Question: As the title already indicates, I am not pretty sure what to search for getting help for my question. I've googled many different combinations of what I think would be the right terms, but till now it seems that I am not naming the things right.
Currently I am trying to accomplish following.
This is how it should work:
I have a scrollView with different views in it. Each time the user clicks on such a view, the view should be brought to the front, moved to the top of the screen independent of the scrollposition of the scrollView and finally expand to a new view.
I've also made an example of what it could look like. Actually I am trying to expand it to fullscreen.

I'm not sure whether I have to create a new activity, new fragment or view in my case. I know that this will be easier in Android L, but I wanted to find out a way of doing this in 4.0 - 4.4 too. Thank you for your help!
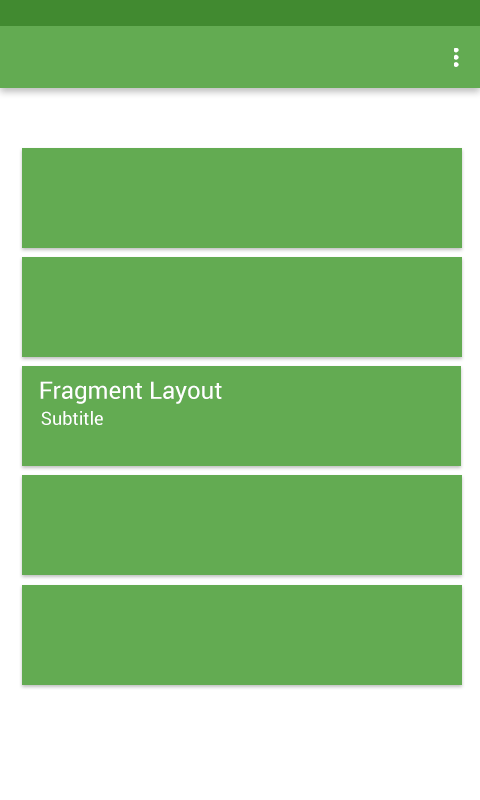
Answer: '''
package com.example.anotherviewaddtest;
import android.app.Activity;
import android.graphics.Color;
import android.os.Bundle;
import android.view.Menu;
import android.view.View;
import android.view.View.OnClickListener;
import android.view.ViewGroup;
import android.view.animation.Animation;
import android.view.animation.TranslateAnimation;
import android.view.animation.Animation.AnimationListener;
import android.widget.FrameLayout;
import android.widget.LinearLayout;
import android.widget.ScrollView;
import android.widget.TextView;
public class MainActivity extends Activity {
@Override
protected void onCreate(Bundle savedInstanceState) {
super.onCreate(savedInstanceState);
setContentView(R.layout.activity_main);
LinearLayout layout=(LinearLayout) findViewById(R.id.Linear);
for(int i=0;i<50;i++){ //create a scrollview
TextView tv=new TextView(this);
tv.setTextColor(Color.BLUE);
tv.setText("t
e
x
t
V
ie
w "+Integer.toString(i));
tv.setBackgroundColor(Color.GREEN+10000*i);
tv.setOnClickListener((new OnClickListener() {
public void onClick(View v){
func(v);
}
}));
layout.addView(tv);
}
}
@Override
public boolean onCreateOptionsMenu(Menu menu) {
// Inflate the menu; this adds items to the action bar if it is present.
getMenuInflater().inflate(R.menu.main, menu);
return true;
}
public void func(View toAdd){
// values for animation x_start
int toAdd_top=toAdd.getTop();
ViewGroup root=(ViewGroup) toAdd.getRootView();
//remove view from scrollview
ViewGroup parent=(ViewGroup)toAdd.getParent();
ScrollView itsParent=(ScrollView)parent.getParent();
parent.removeView(toAdd);
// animation values x_start, x_end and y_end
int scrolledAmount=itsParent.getScrollY();
int margin=itsParent.getTop();
int scrollView_left=itsParent.getLeft();
int scrollView_top=itsParent.getTop();
if(scrolledAmount==0) // fix for first element selected
scrolledAmount=-scrollView_top;
//gets the main layout of the app and adds the removed to it. Traverse down along your own decor view if it is different . In this example i have decorView->LinearLayout(child at 0)->FrameLayout (child at 1)->main layout of app(child at 0)
ViewGroup base=(ViewGroup) ((FrameLayout)((LinearLayout)root.getChildAt(0)).getChildAt(1)).getChildAt(0);
base.addView(toAdd);
// set the animation
TranslateAnimation ani= new TranslateAnimation(scrollView_left,scrollView_left,-scrolledAmount,-(toAdd_top-margin));
ani.setDuration(1000);
toAdd.startAnimation(ani);
//listener to call new activity at end of animation
ani.setAnimationListener(new AnimationListener(){
@Override
public void onAnimationEnd(Animation anim){
//start new Activity here
}
@Override
public void onAnimationRepeat(Animation arg0) {}
@Override
public void onAnimationStart(Animation arg0) {}
;});
// removes the view that was added to main layout
base.removeView(toAdd);
}
}
'''
Here's an even simpler way of doing that . This takes the view, adds it to main layout at 0,0 then animation starts with values that you will have to find out as per you need. In this example, which has only scrollview, the view translates from its position on screen to top of scrollview. Maybe you can do this in even simpler way by just setting the animation on with proper values and simply removing the view from the scroll layout but i havent tried that yet